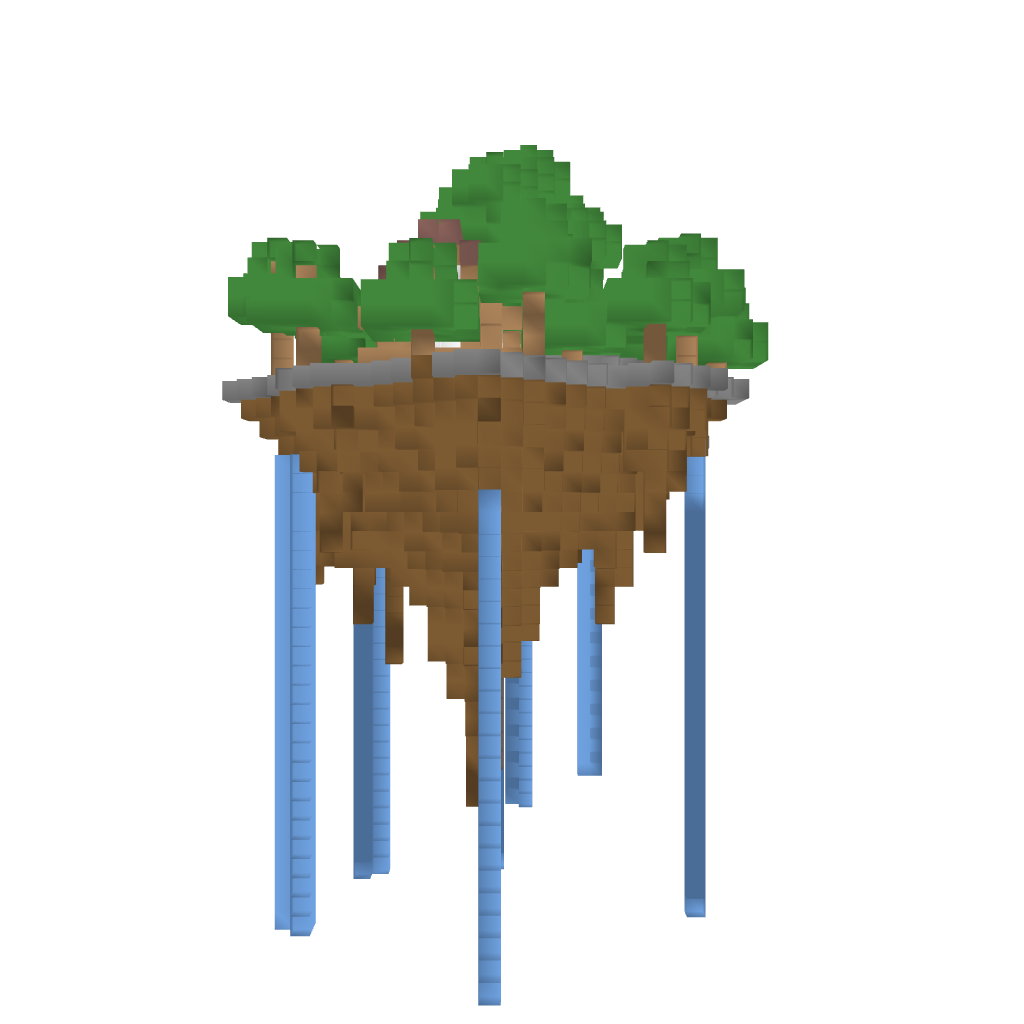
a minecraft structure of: Sky Islands high quality